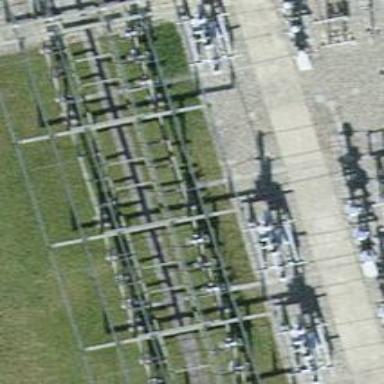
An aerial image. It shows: Power line with three cables configured as busbar.